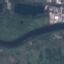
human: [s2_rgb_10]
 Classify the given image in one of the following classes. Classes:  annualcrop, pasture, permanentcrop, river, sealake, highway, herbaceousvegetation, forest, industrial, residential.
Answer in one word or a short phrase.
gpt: River